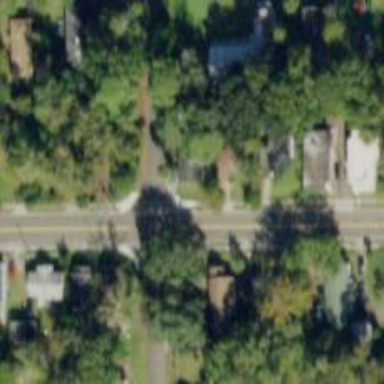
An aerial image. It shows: Unmarked crossing on the road.